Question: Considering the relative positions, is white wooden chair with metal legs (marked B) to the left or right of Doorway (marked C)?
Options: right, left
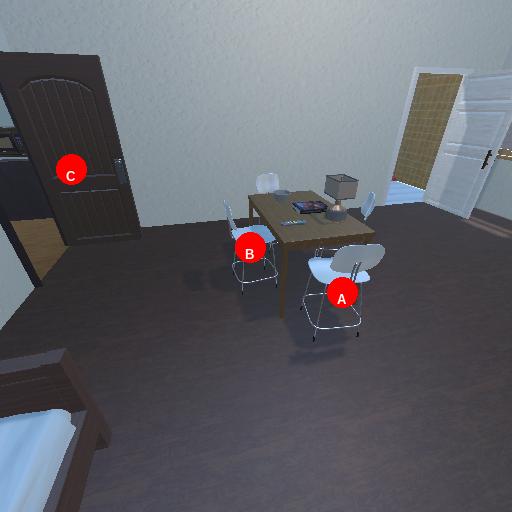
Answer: right